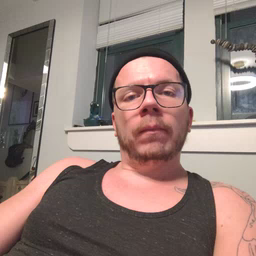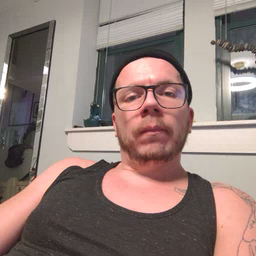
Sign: tooth